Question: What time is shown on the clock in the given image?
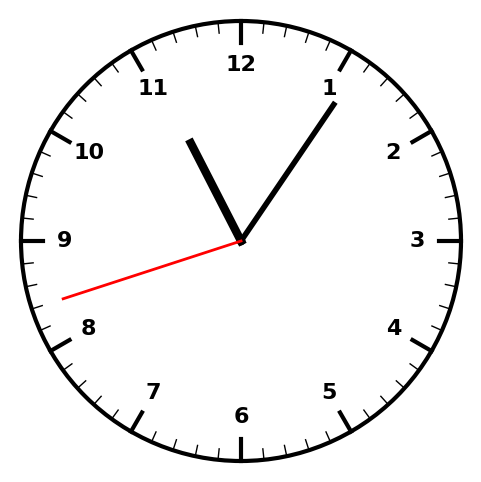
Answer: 11:05:42